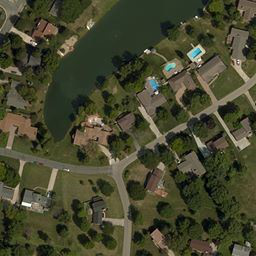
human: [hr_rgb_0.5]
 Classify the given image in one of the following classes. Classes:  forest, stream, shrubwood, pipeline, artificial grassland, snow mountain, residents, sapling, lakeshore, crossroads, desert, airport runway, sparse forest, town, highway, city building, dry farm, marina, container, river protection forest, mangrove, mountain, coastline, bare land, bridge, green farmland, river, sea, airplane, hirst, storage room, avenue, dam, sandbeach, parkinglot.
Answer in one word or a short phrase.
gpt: town